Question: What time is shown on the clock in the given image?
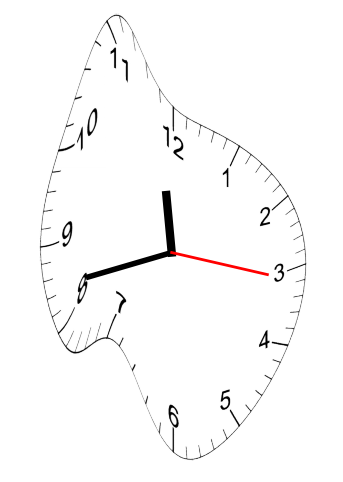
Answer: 11:42:16